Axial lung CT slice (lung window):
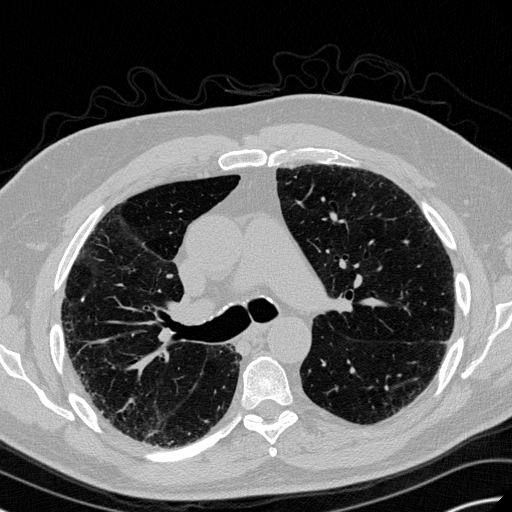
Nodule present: no